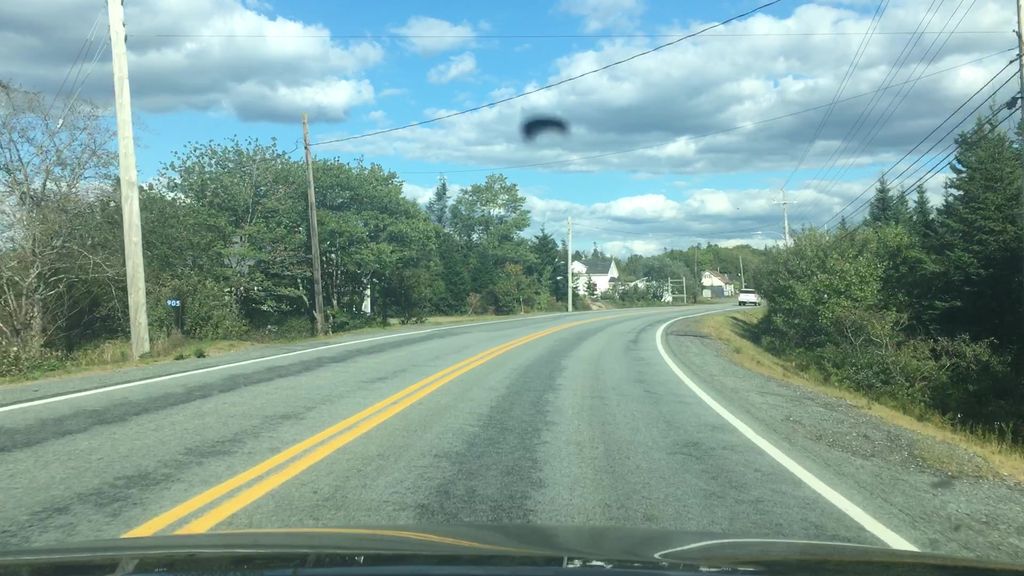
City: halifax